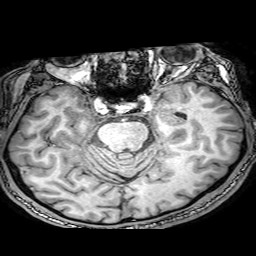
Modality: T1w
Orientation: coronal
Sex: male
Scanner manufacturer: philips
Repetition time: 0.008163 s
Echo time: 0.00373 s